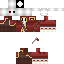
A male skeleton skin with dark skin, wearing brown helmet dressed in a red robe top and brown pants, featuring a closed mouth.